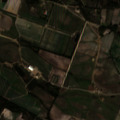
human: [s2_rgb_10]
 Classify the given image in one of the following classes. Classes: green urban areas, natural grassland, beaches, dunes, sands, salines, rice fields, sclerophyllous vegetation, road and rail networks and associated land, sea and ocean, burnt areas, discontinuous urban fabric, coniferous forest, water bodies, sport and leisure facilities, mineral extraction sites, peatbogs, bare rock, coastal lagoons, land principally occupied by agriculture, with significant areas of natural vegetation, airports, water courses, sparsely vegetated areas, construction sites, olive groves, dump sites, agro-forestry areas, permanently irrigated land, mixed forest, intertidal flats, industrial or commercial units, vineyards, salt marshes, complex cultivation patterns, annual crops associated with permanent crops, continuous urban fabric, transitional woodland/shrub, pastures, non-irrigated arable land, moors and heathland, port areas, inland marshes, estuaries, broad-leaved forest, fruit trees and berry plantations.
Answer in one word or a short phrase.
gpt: permanently irrigated land, fruit trees and berry plantations, pastures, land principally occupied by agriculture, with significant areas of natural vegetation